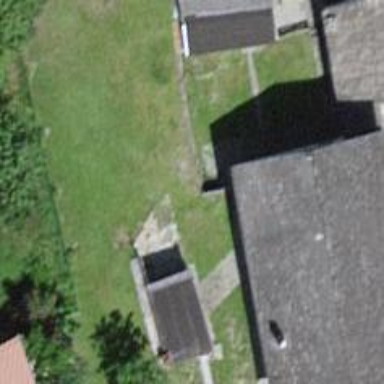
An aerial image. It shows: Simple and straightforward house.